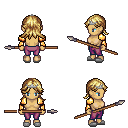
a pixel art fantasy rpg character, female body template, human, tanned skin, gold arm armor, magenta pants, blonde loose hair, silver tiara, white slippers, spear, four views (front, back, left, right), 2x2 character sprite sheet, small pixel art, hard edges, no anti-aliasing